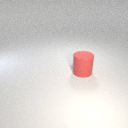
large red rubber cylinder